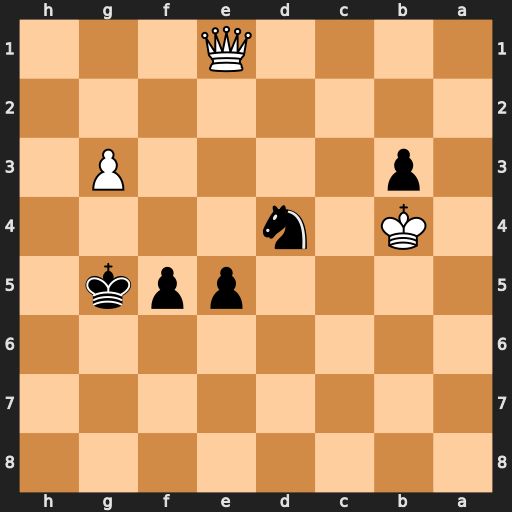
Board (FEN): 8/8/8/4ppk1/1K1n4/1p4P1/8/4Q3
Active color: b
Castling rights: -
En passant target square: -
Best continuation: Nc2+ Kxb3 Nxe1